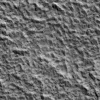
Atmospheric dust classification: not_dusty